Field crop: tomato
Growth stage: 1
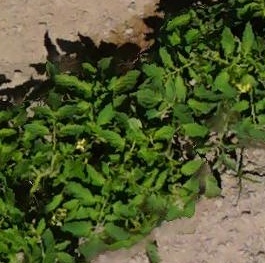
Species: tomato